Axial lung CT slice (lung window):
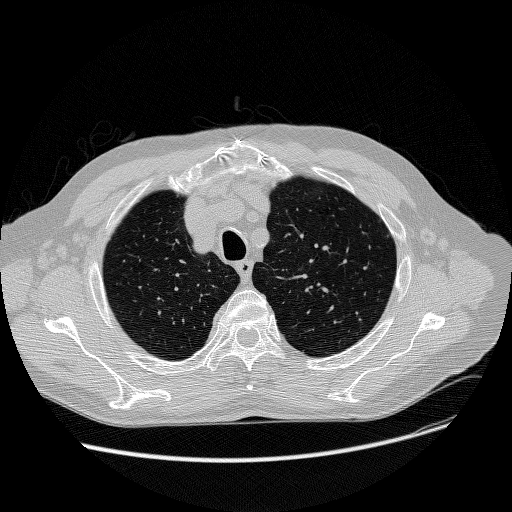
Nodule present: no